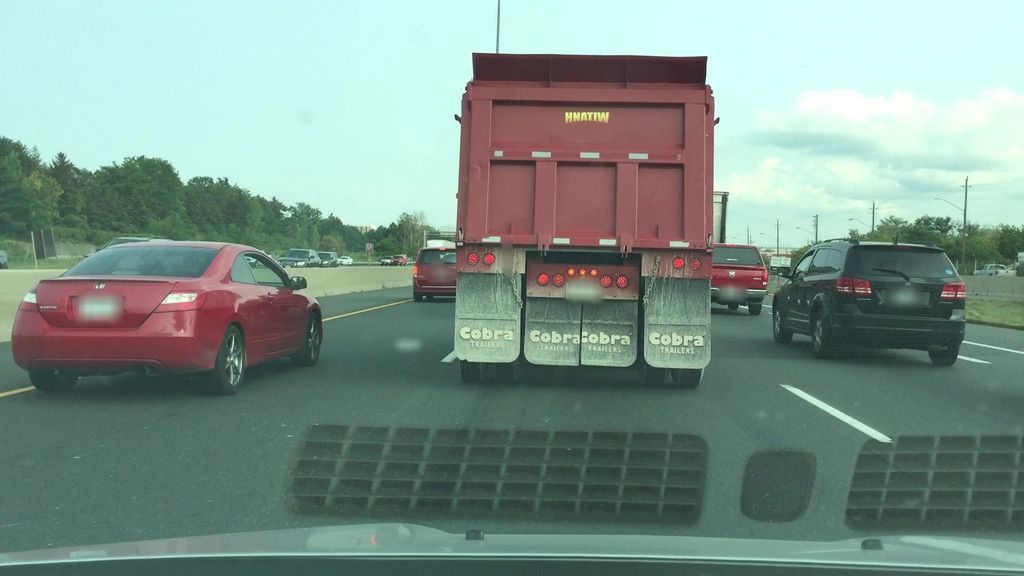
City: hamilton